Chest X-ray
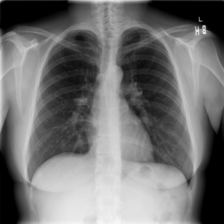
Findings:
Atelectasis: negative
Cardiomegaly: negative
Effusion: negative
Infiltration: negative
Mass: negative
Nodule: negative
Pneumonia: negative
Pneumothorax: negative
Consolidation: negative
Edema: negative
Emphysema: negative
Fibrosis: negative
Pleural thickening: negative
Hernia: negative